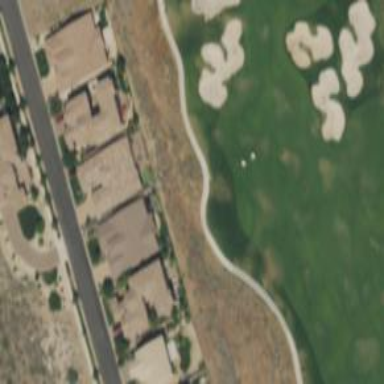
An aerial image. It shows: Path designated for golf carts.